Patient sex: M
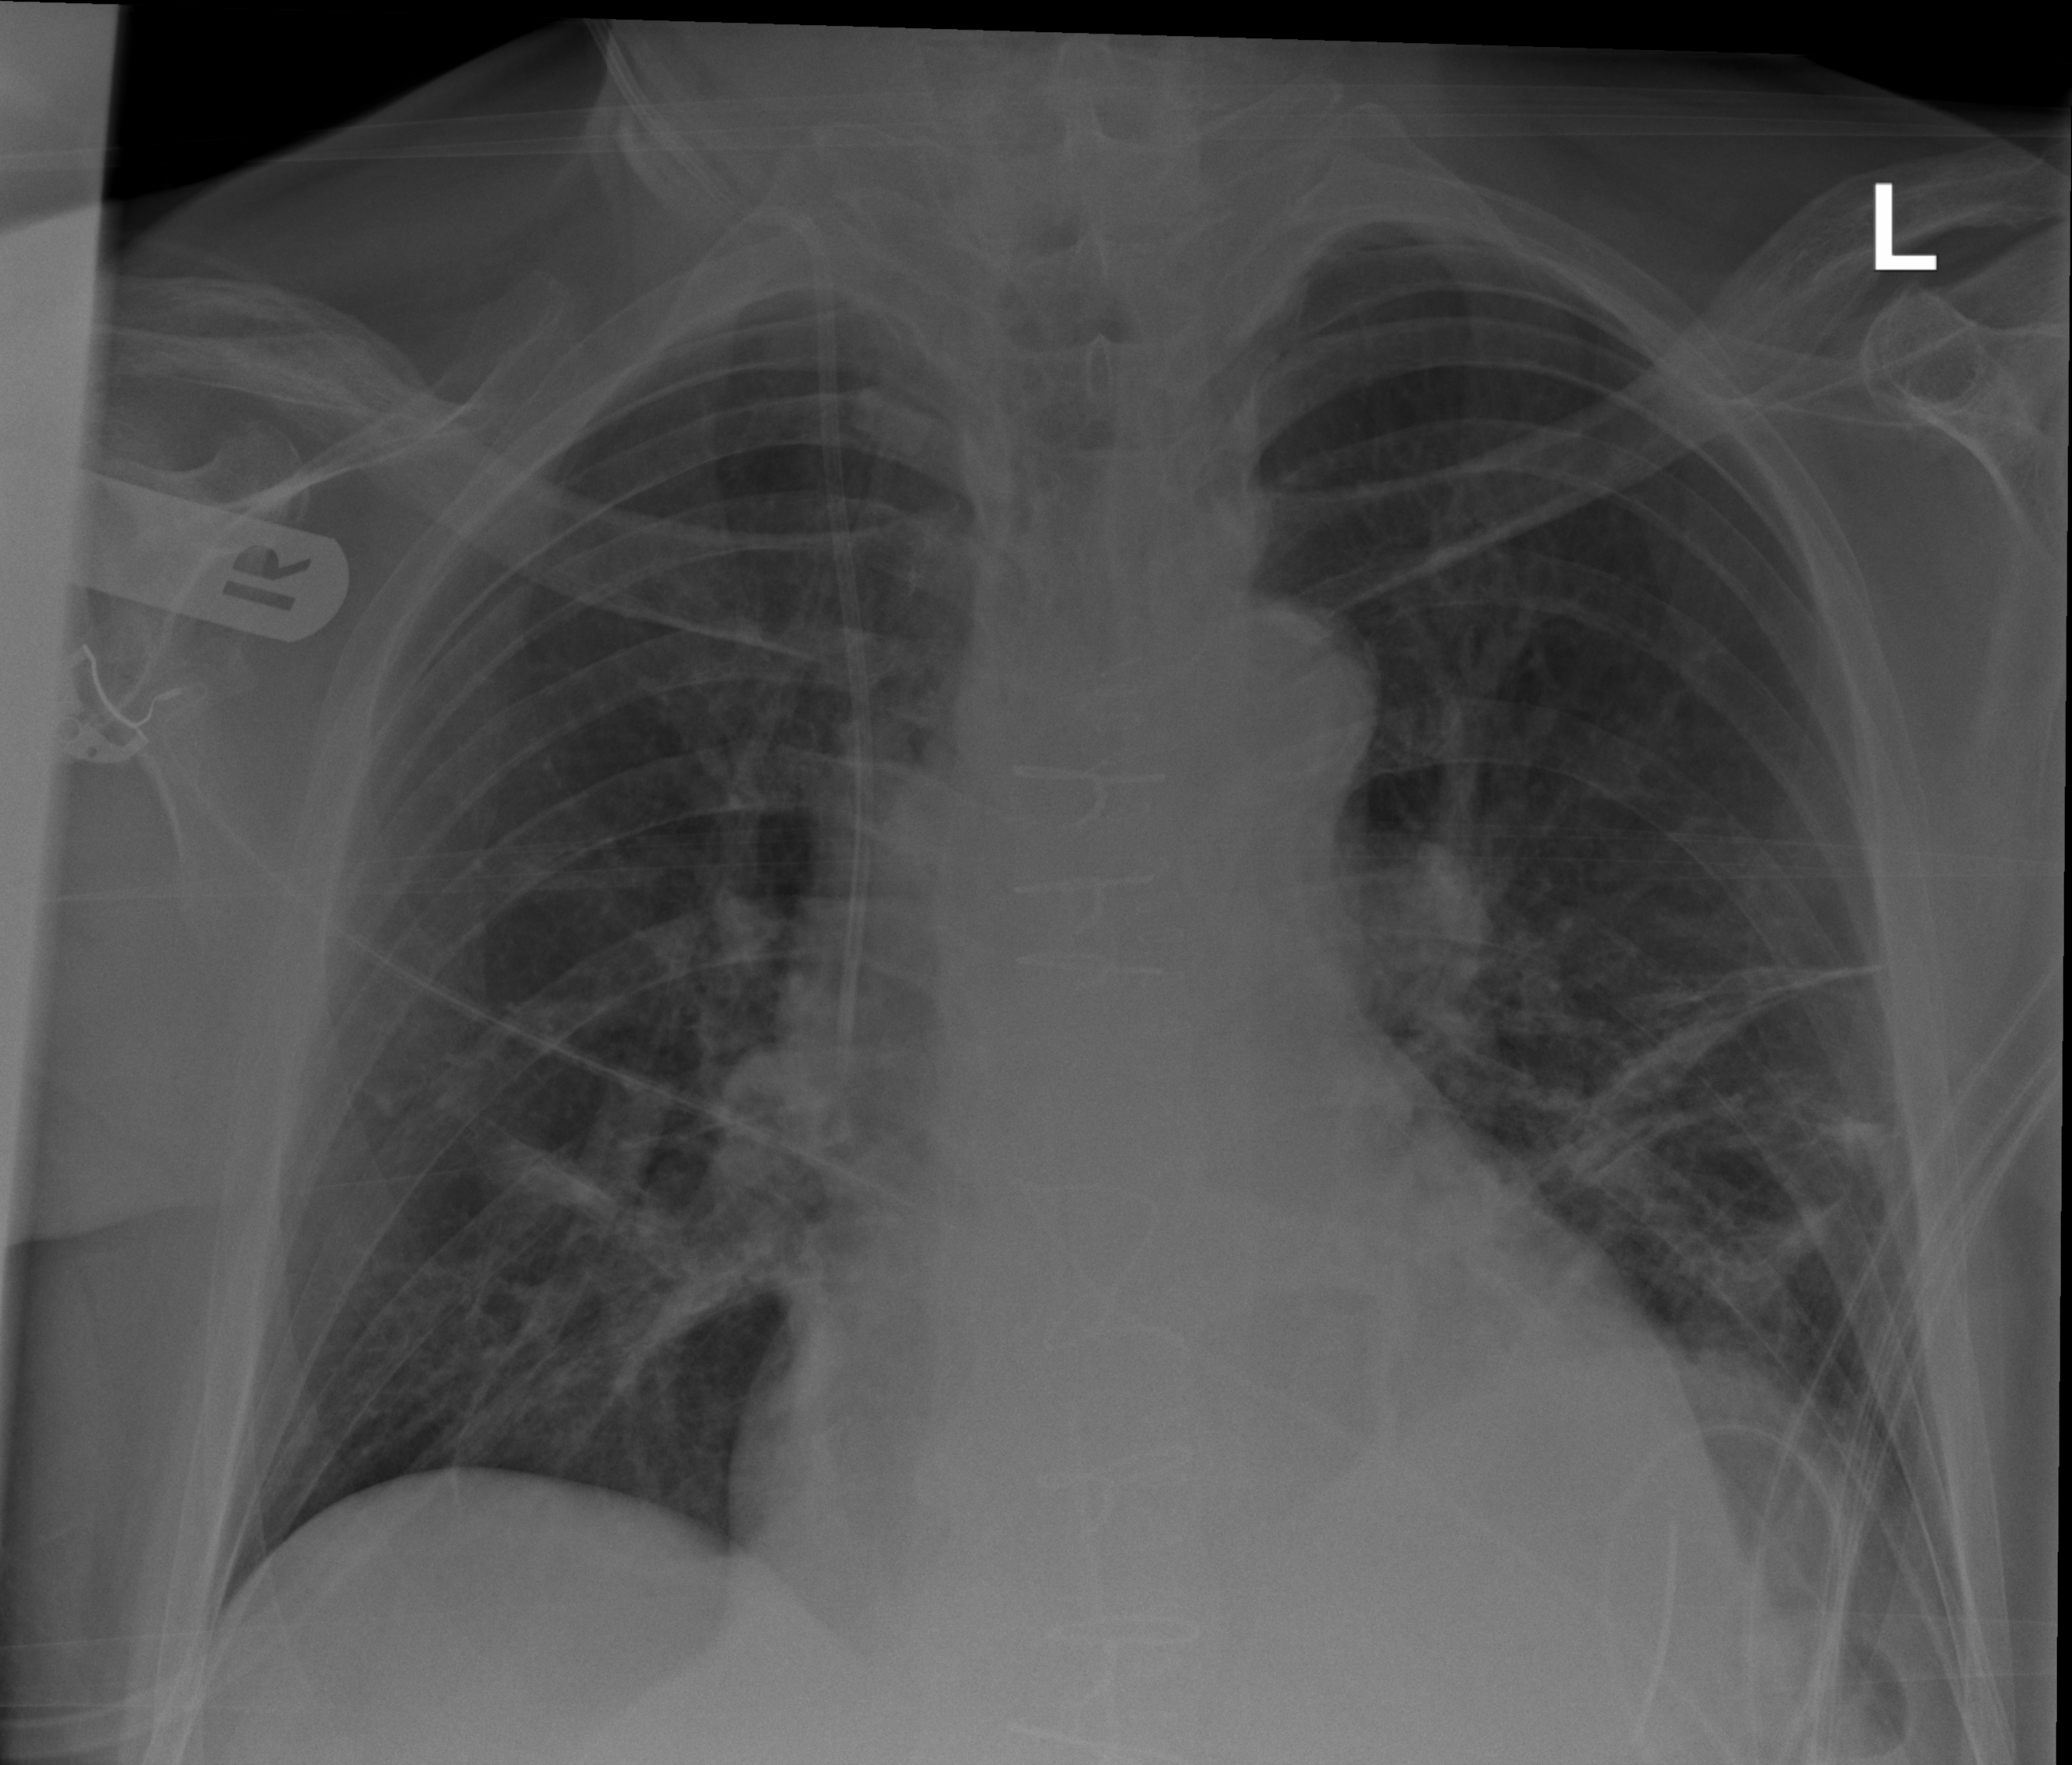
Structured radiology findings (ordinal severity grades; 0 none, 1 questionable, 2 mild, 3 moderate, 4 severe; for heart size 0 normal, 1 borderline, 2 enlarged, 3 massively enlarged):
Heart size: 1
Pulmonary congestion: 2
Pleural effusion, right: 0
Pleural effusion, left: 0
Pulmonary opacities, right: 2
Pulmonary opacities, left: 0
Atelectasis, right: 2
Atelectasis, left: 2